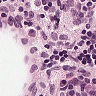
Metastatic tissue present: no